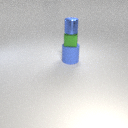
small blue metal cylinder above small green metal cube